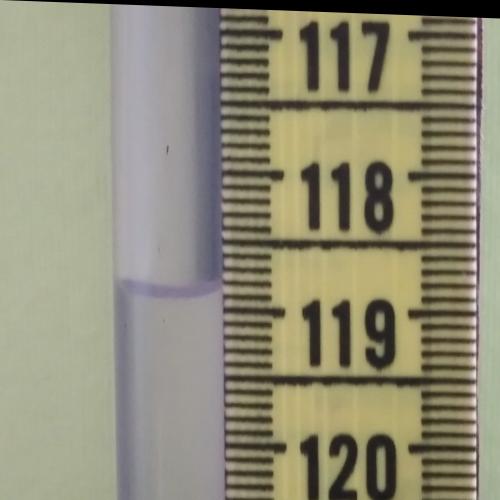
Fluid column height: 118.9 cm